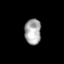
Tissue: prostate
Cell type: T cells
Senescence score: 0.08276
Nuclear area (px): 413
Mean DAPI intensity: 167.942